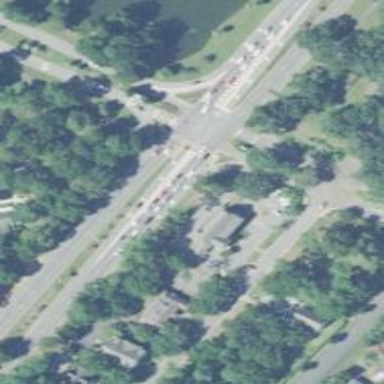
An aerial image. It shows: Trunk link highway.